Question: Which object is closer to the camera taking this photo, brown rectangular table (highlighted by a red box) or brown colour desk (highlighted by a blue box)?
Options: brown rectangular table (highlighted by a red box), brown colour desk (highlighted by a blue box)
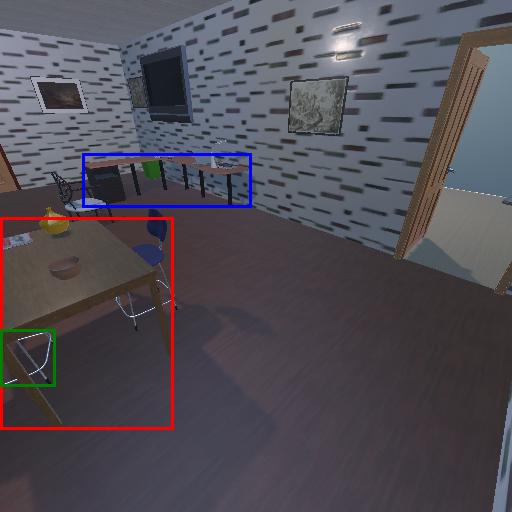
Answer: brown rectangular table (highlighted by a red box)